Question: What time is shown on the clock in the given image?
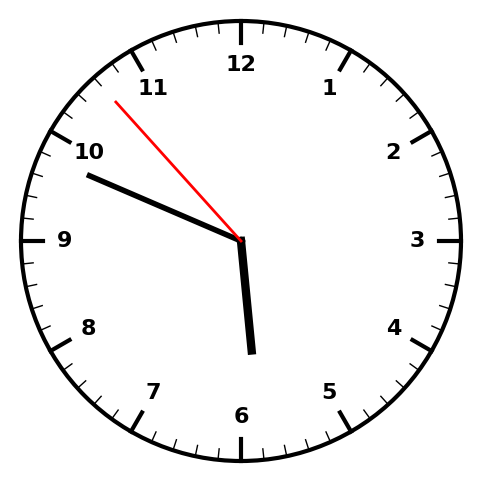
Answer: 05:48:53